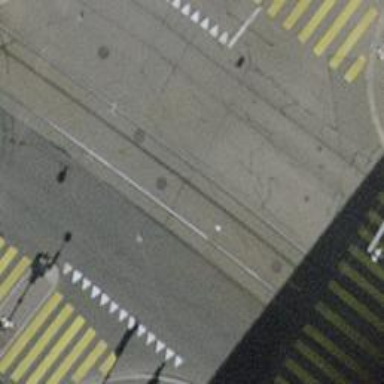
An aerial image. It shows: Tram level crossing on railway.